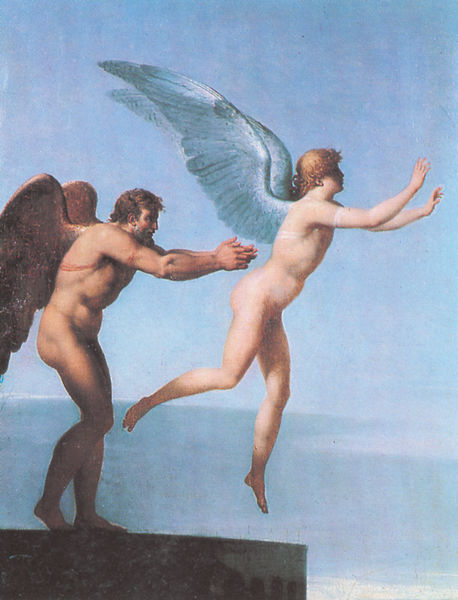
Titel: Dédale et Icare, Dädalus und Ikarus
Künstler: Charles Paul Landon
Standort: Alençon
Institution: Musée Municipal des Beaux-Arts
Schlagwörter: akt, blau, dunkel, flügel, gemälde, gott, haut, himmel, körper, mann, meer, nackt, schatten, weiß, wolken, akte, see, braun, fenster, frankreich, frau, geste, grau, haar, hell, hintergrund, licht, männer, profil, schwarz, dach, gebäude, rot, wolke, malerei, symbolismus, alt, bart, blond, jung, wand, architektur, arme, barock, federn, gefieder, halten, inkarnat, silber, sockel, stein, vollbart, gesten, herr, hände, öl, horizont, sonne, boden, haare, klassizismus, paar, vater, locken, renaissance, rosa, scheitel, fliegen, turm, engel, beine, hellblau, himmelblau, sprung, bein, gesäß, italien, zwei, schule, mauer, tag, wolkenlos, füsse, luft, vorsprung, weiblich, zopf, muskeln, bauch, nackte, podest, junge, fallen, klippe, flucht, oben, leiber, nacktheit, alter, antike, knabe, unbekleidet, glaube, flug, schweben, nack, nakt, abgrund, traum, inkarant, fliehen, haarkranz, kranz, mythologie, anfang, wachs, himme, leib, männlich, sehnsucht, sündenfall, unterarm, freiheit, springen, götter, hilfe, muskel, fangen, minotaurus, mythos, sturz, eros, abflug, griechenland, miene, stoß, balu, fresko, lernen, amor, geflügelt, kräftig, nackz, sohn, helfen, klassisch, idealisiert, lehre, himmer, jünglinge, entgegen, absturz, lehren, dunkler, hochmut, genius, nakct, ikarus, werfen, stoßen, dädalus, armbinde, ariadne, fake, kreta, start, absprung, chronos, weolken, anstoss, flugversuch, gliegen, ansetzen, ariadnefaden, flugstunde, ikarus!, muskelös, schubsen, vorspring, vater sohn, engelin, engelsfrau, prometeus, blügel, mann alt, schupsen, schubs, fleihen, flügrl, jkjfakjb, nndakwdn, njn